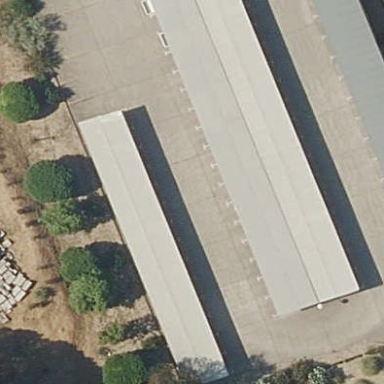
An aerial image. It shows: View of roof of building.